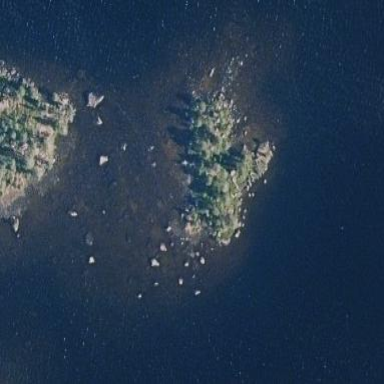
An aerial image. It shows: Islet.